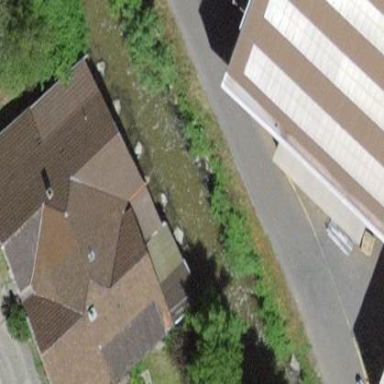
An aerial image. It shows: Residential building.